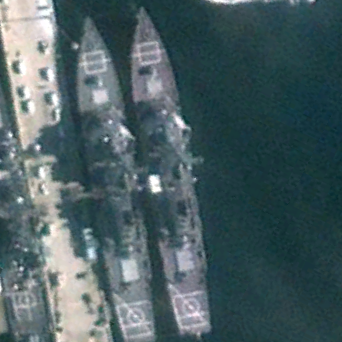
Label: destroyer